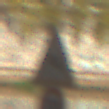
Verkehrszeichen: SeitenwindVonLinks
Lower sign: Geschwindigkeit110
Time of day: MorningAfternoon
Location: Outdoor (Suburban)
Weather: PartlyCloudy
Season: NotSpecified
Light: Natural